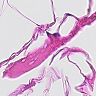
Metastatic tissue present: no